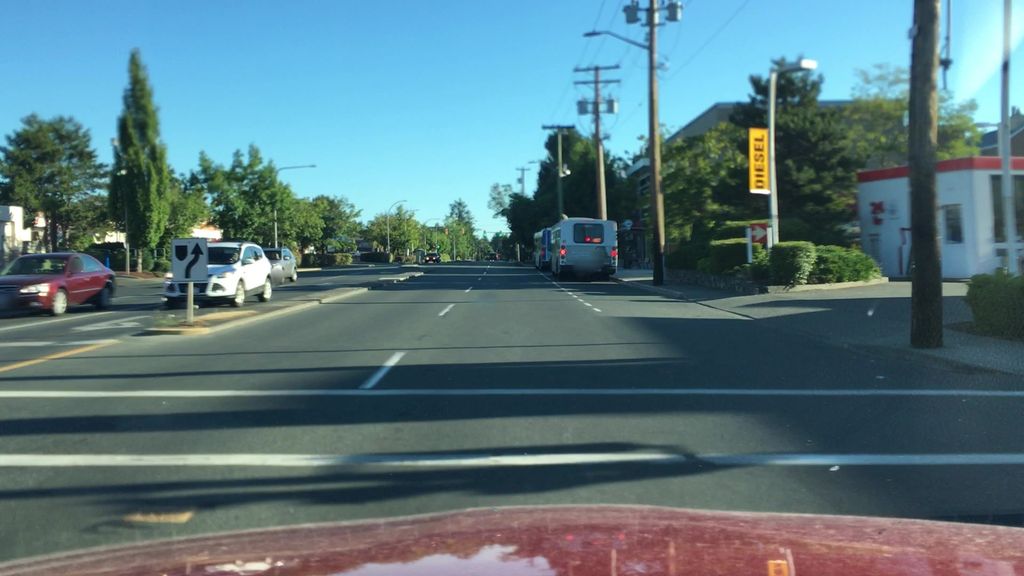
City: victoria